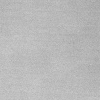
Atmospheric dust classification: dusty